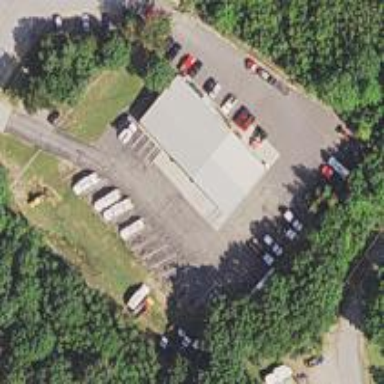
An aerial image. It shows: Truck storage depot. It is used for storage purposes.